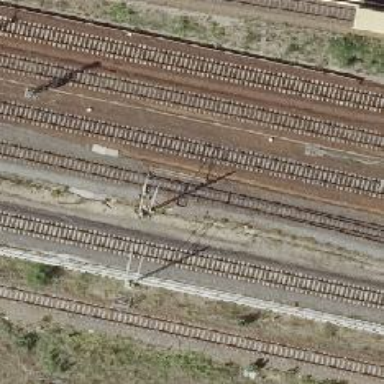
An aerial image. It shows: Railway switch with the turnout on the right side.